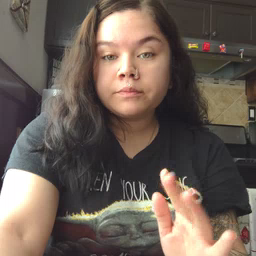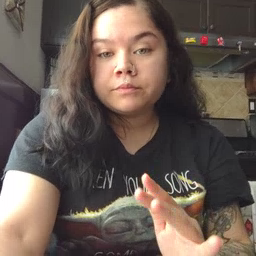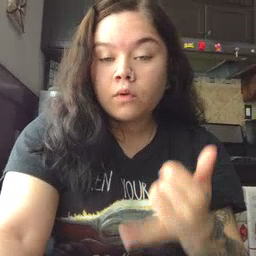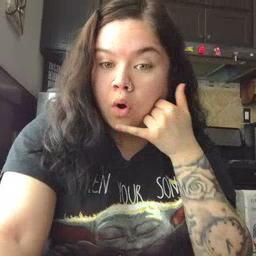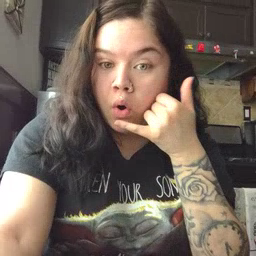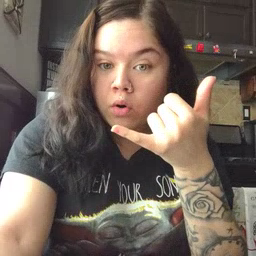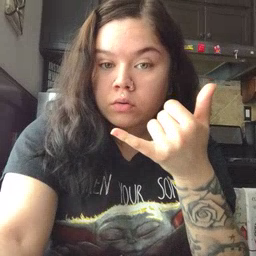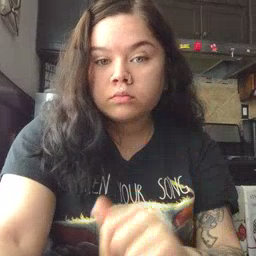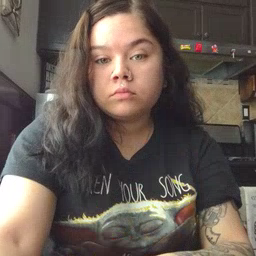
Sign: callonphone